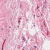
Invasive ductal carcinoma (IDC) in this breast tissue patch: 0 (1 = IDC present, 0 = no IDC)